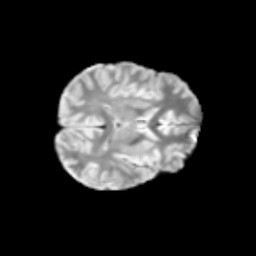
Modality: T2w
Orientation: axial
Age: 11
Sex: male
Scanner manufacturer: siemens
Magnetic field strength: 3 T
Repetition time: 3.8 s
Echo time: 0.07 s